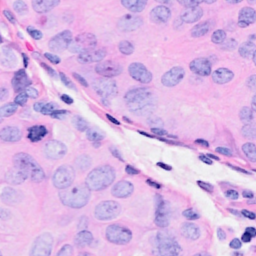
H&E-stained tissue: Breast